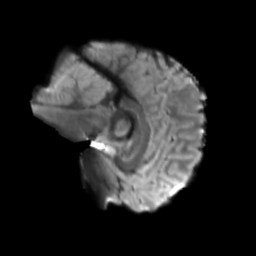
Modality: T2w
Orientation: sagittal
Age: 23
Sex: female
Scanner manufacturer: siemens
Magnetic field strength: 3 T
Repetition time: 3.23 s
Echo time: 0.0892 s